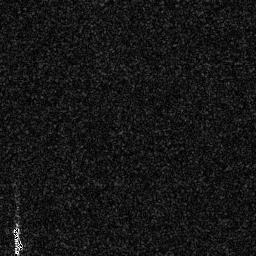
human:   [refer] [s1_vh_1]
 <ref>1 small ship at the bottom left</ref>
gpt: <box>[[3, 88, 8, 99, 0]]</box>